Field crop: tomato
Growth stage: 1
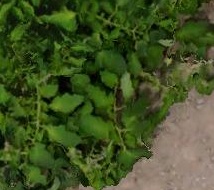
Species: tomato